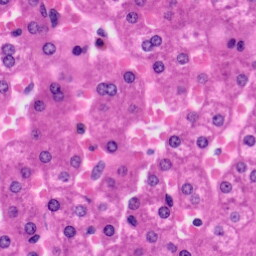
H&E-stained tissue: Liver